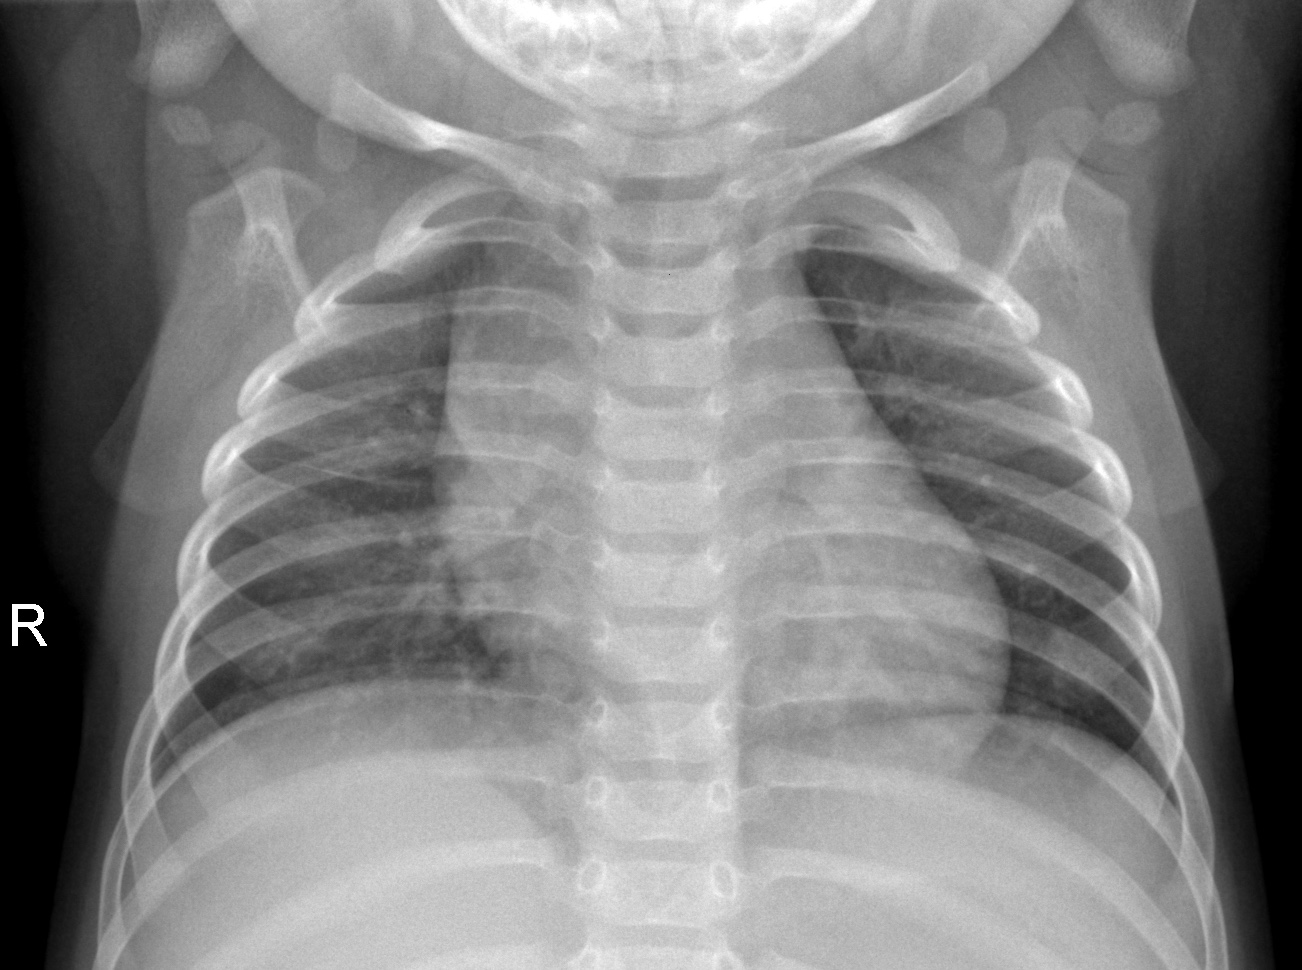
Diagnosis: NORMAL